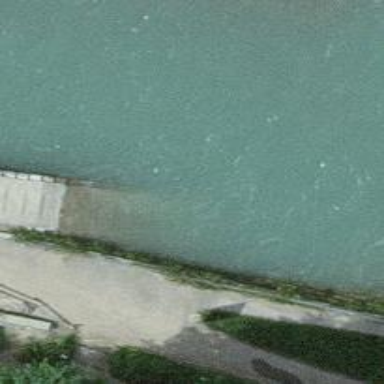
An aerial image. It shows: Slipway on leisure land.